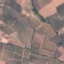
Land use / land cover class: PermanentCrop